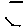
Label: hexagon